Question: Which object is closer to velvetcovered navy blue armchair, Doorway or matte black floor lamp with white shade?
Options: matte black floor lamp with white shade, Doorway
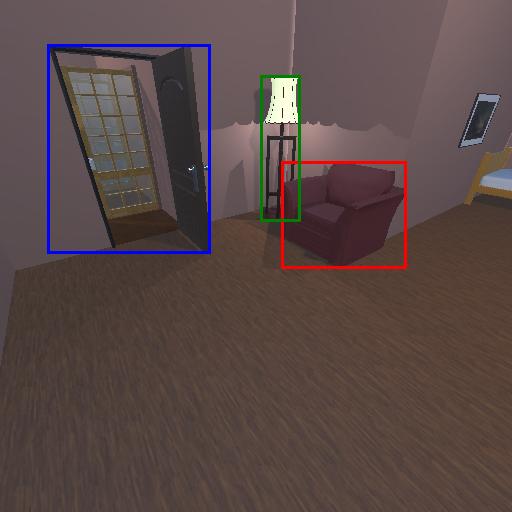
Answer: matte black floor lamp with white shade